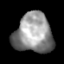
Tissue: lung
Cell type: Epithelial cells
Senescence score: 0.1887
Nuclear area (px): 1483
Mean DAPI intensity: 145.403